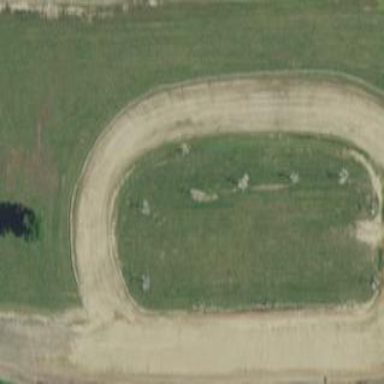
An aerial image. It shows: Track designed for horse racing in leisure land setting.